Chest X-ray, AP view. Patient: 45 years old, sex M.
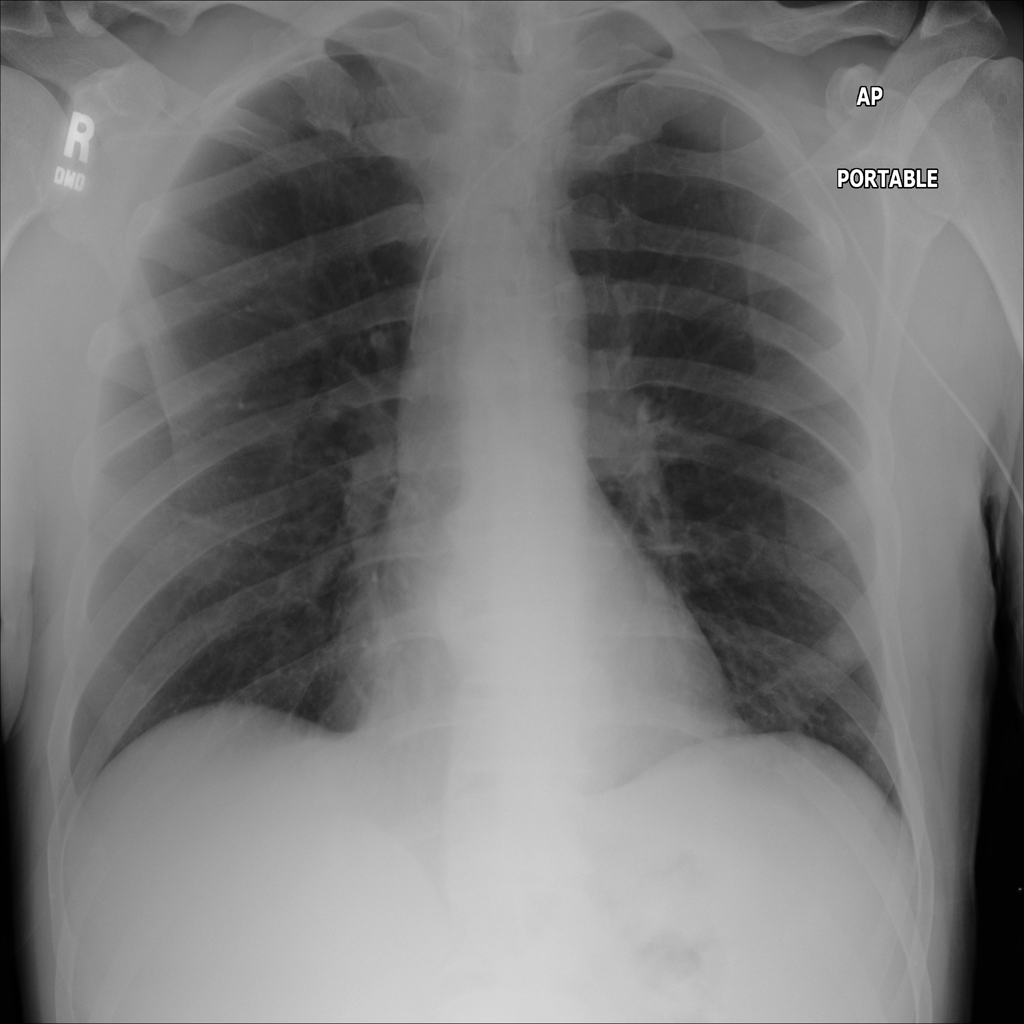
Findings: No Finding